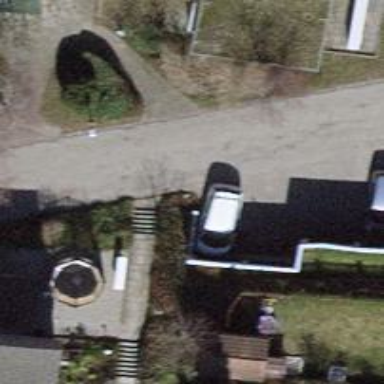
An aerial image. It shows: Set of steps on the road.